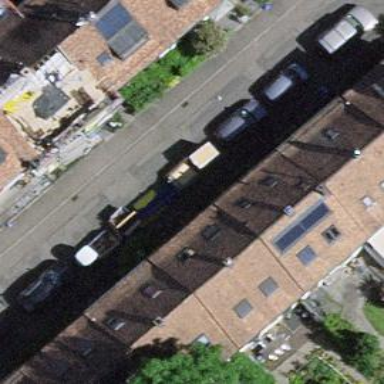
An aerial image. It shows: Terrace building.